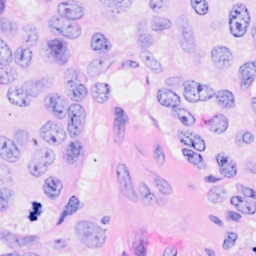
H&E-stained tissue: Breast